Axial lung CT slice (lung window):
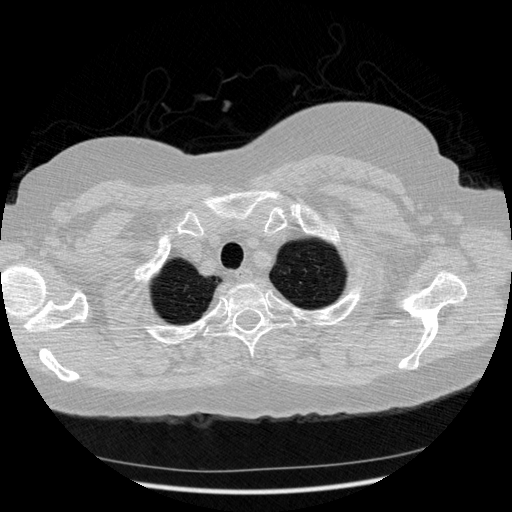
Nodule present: no